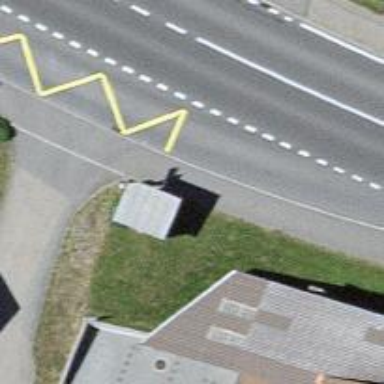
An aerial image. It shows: Bus stop with platform for public transport.